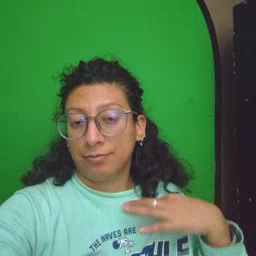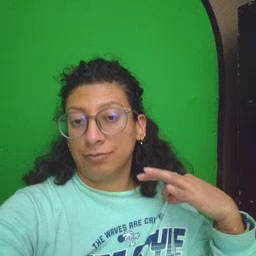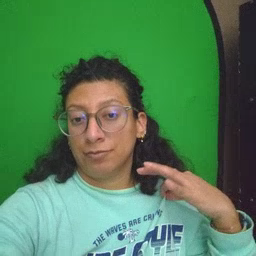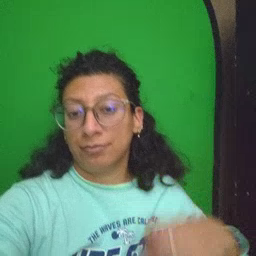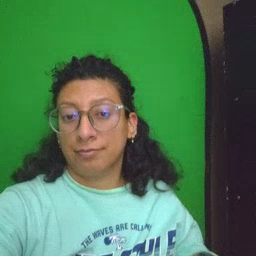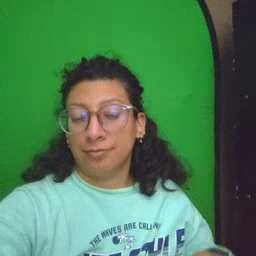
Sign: shirt